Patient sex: M
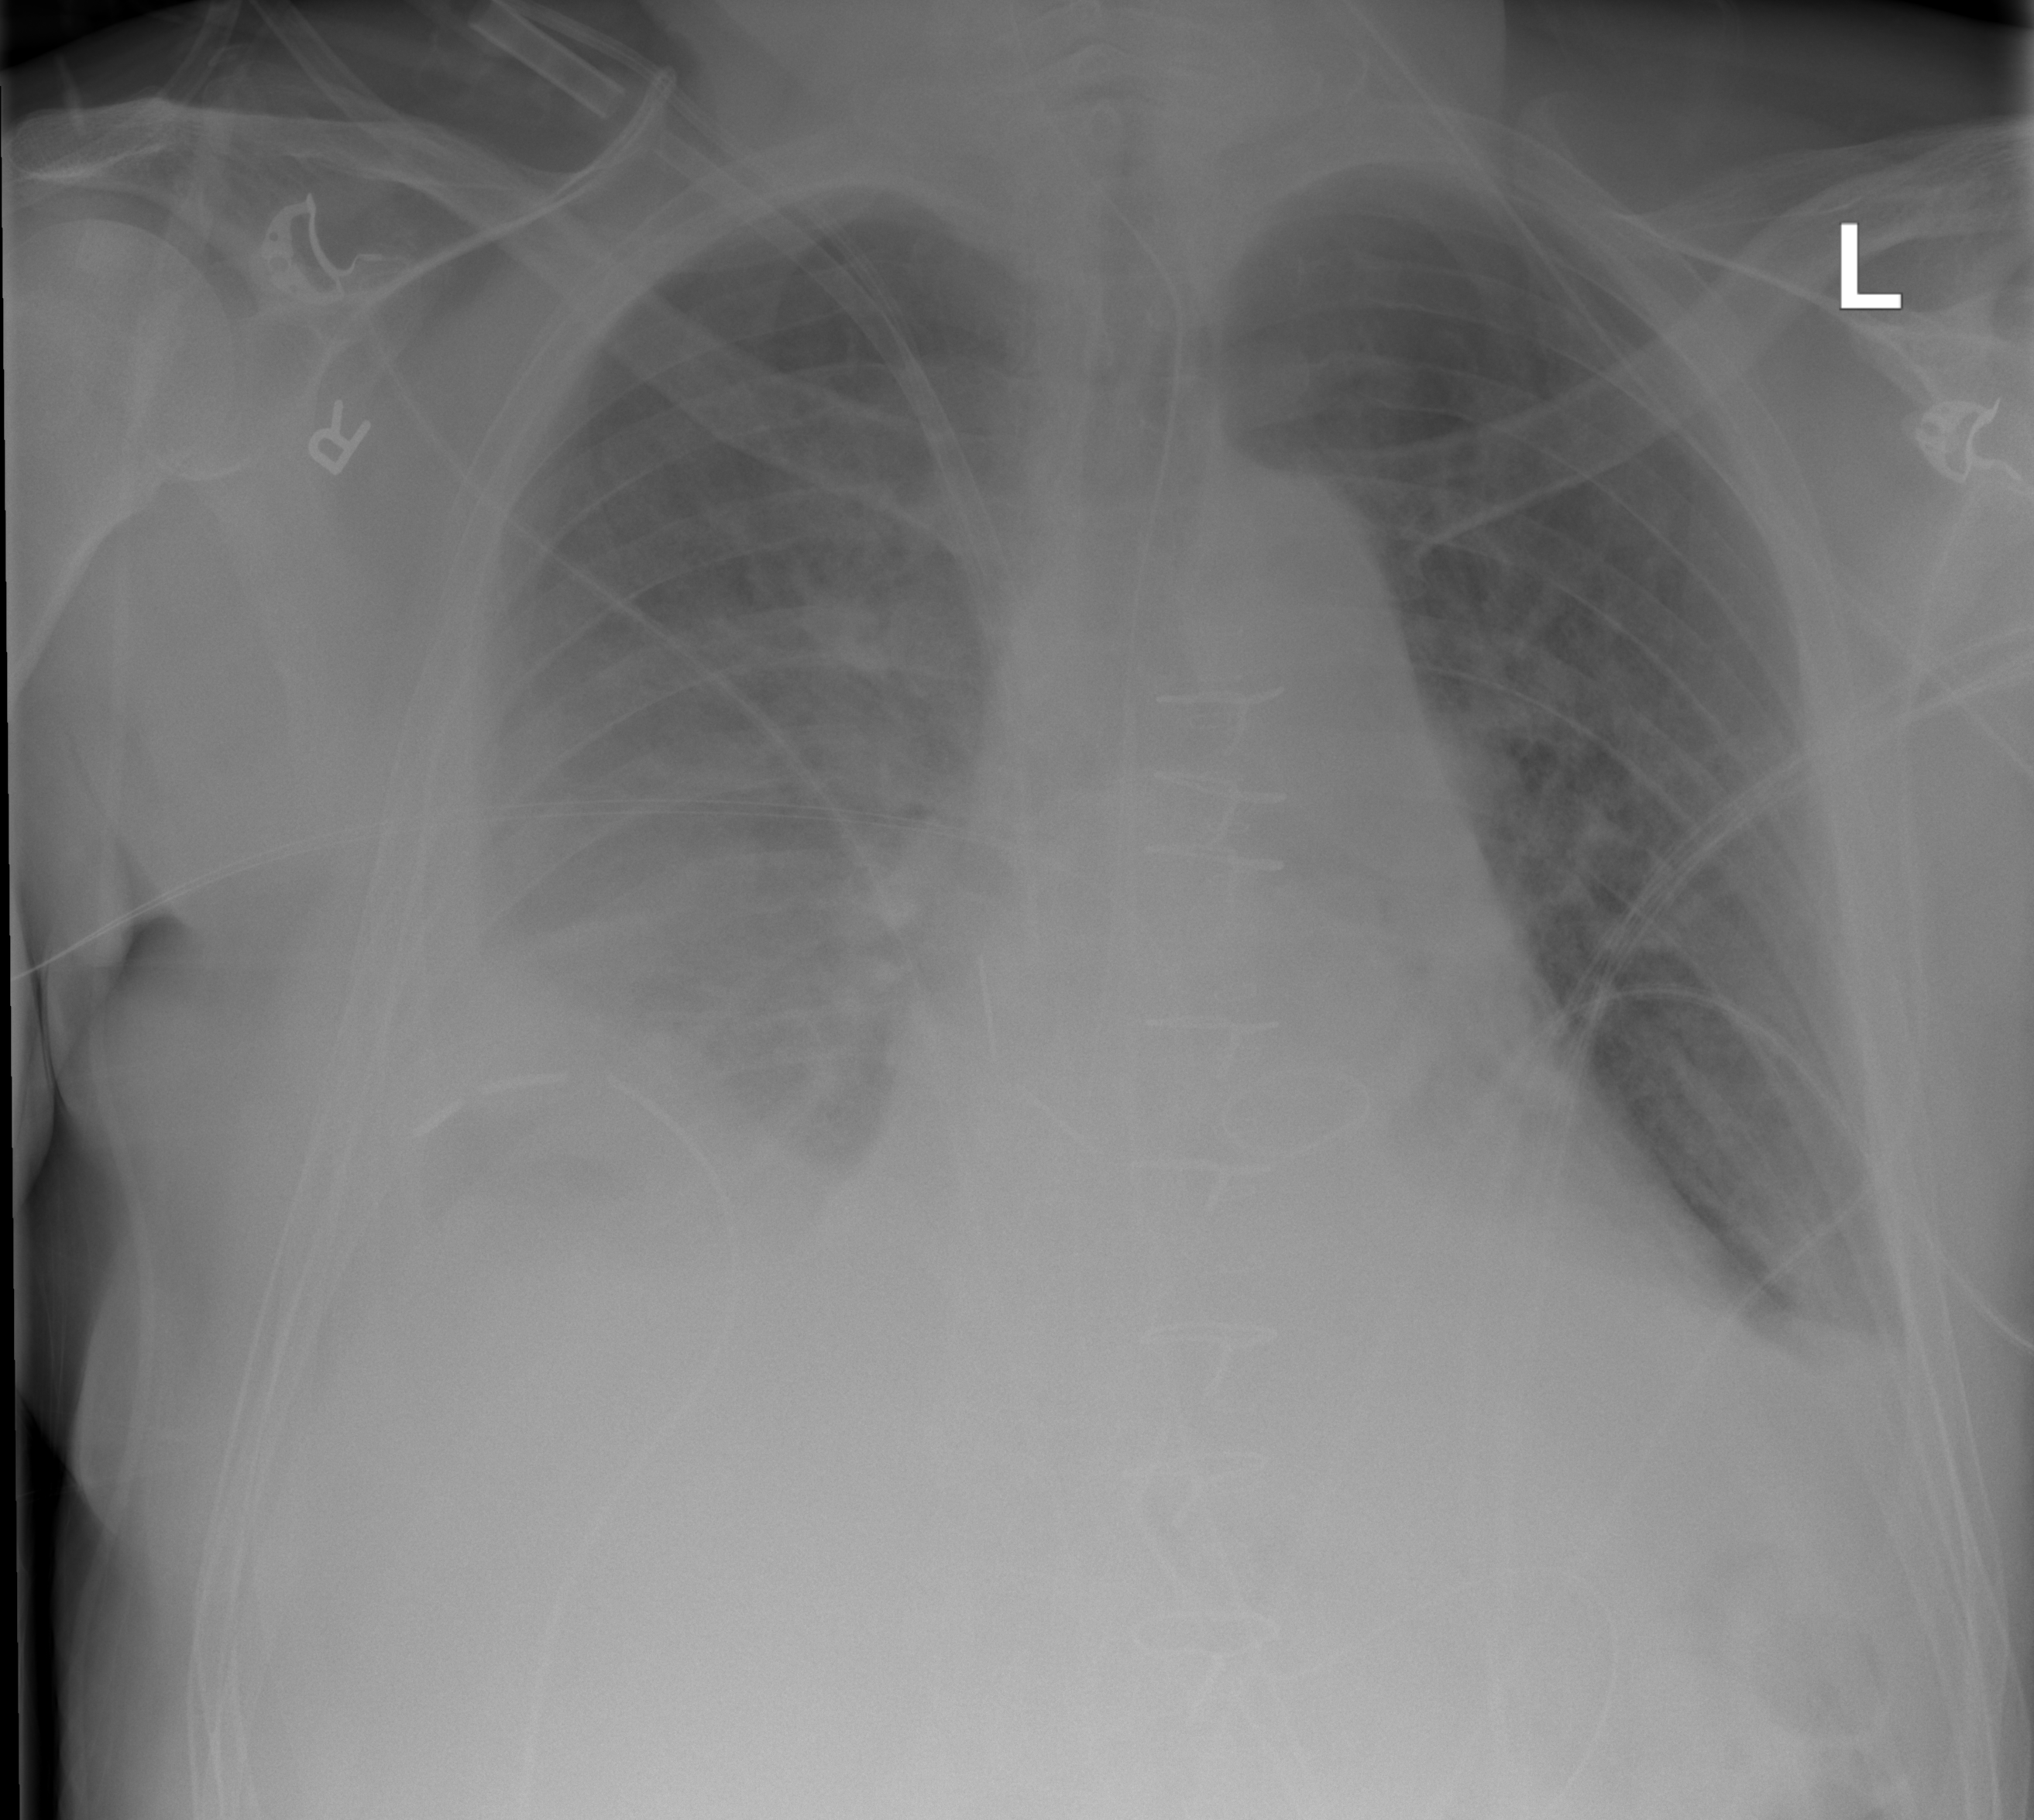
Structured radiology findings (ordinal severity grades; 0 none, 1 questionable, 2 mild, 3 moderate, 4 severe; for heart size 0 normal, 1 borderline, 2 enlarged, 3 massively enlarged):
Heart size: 2
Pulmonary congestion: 3
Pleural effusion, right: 3
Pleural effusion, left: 2
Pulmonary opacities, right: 2
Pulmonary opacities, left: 2
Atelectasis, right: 2
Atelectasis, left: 0